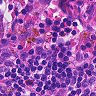
Metastatic tissue present: no